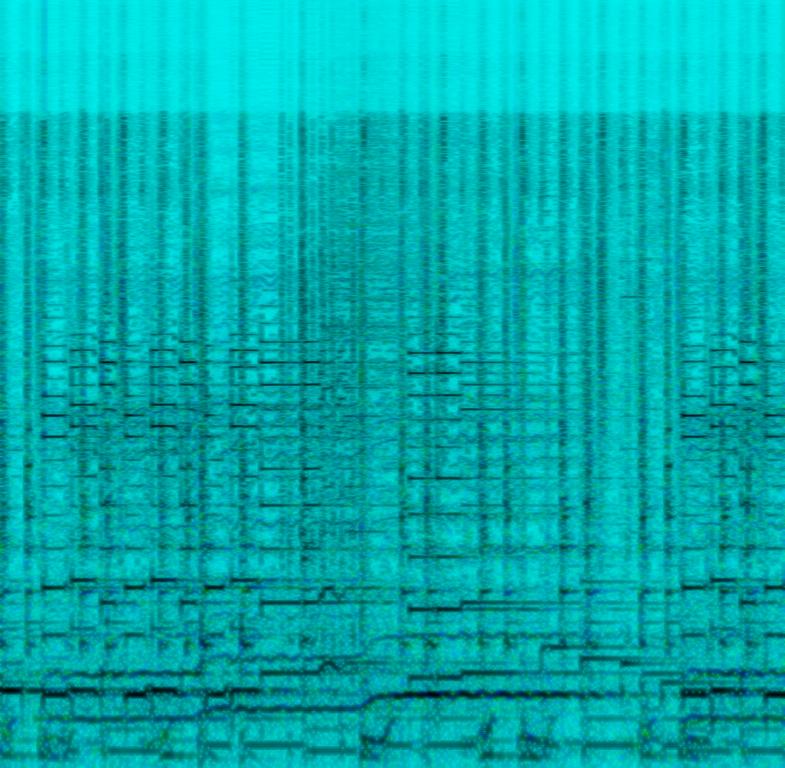
The track is a mediterranean folk song and features a main melodic element which is a clean electric guitar playing a romantic melody. Eastern sounding drums play a slow tempo pattern that adds to the romantic aura of the song. The atmosphere is nostalgic and evokes romance. In the background there's a choir that sings an ambience melody.